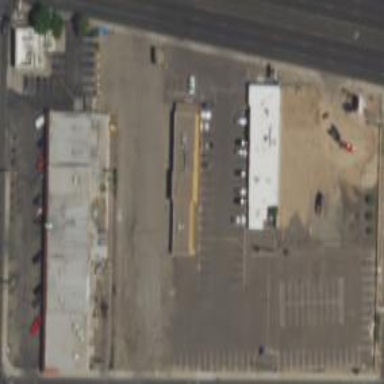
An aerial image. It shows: Retail area.